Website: lowes
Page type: cart
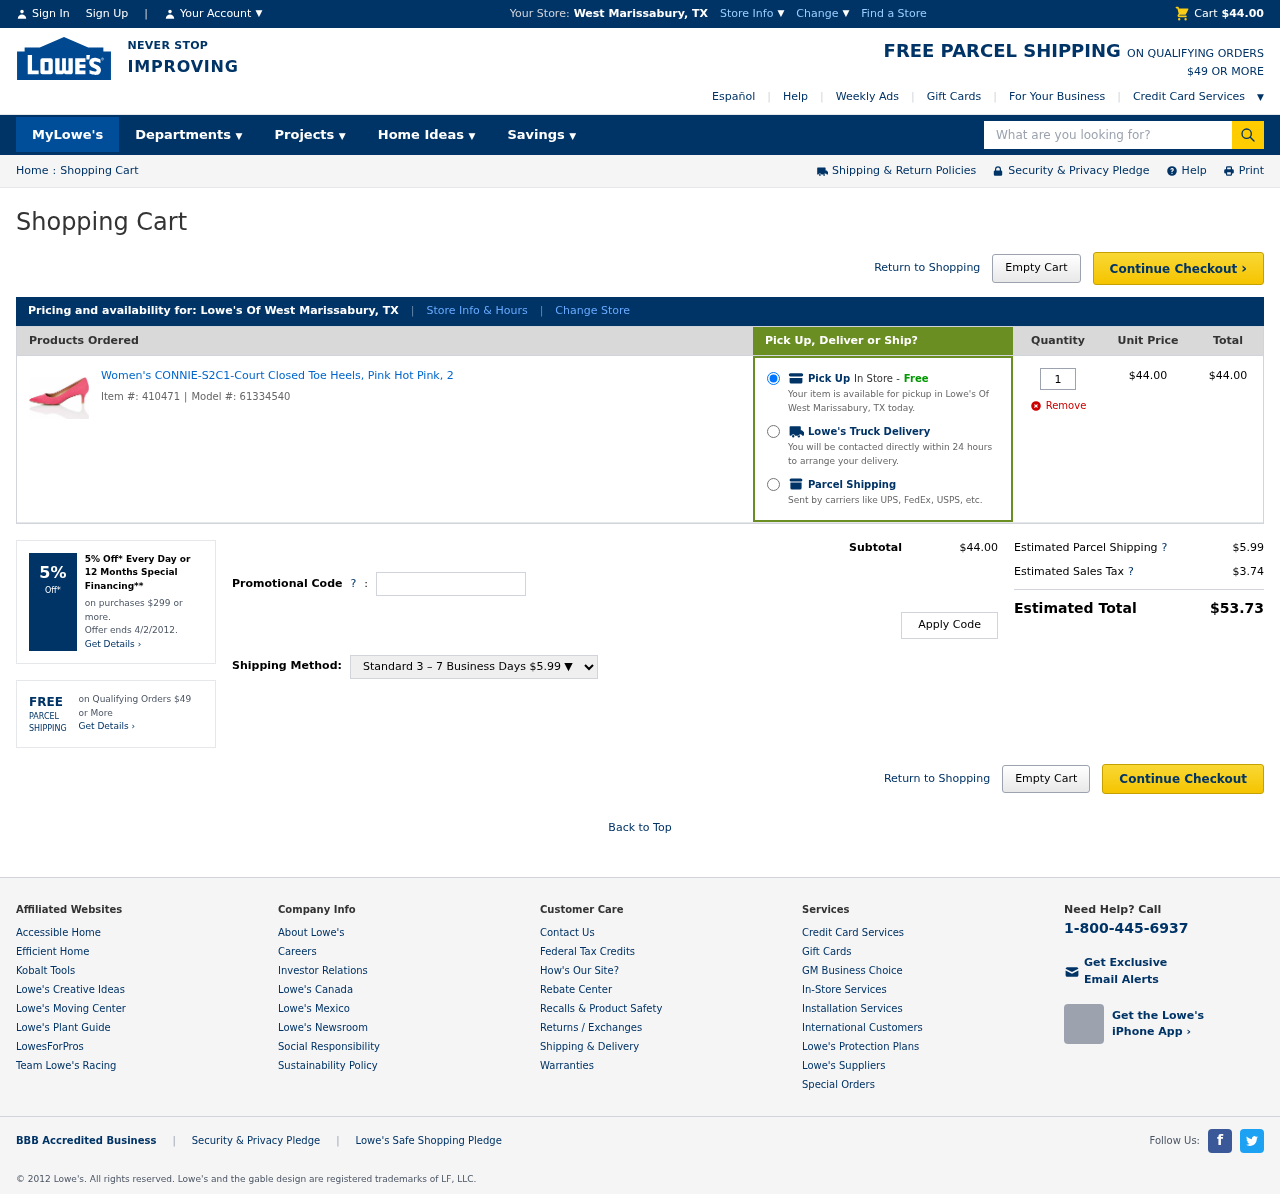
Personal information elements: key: PII_CITY_STATE
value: West Marissabury, TX
Product elements: key: PRODUCT1_NAME
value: Women's CONNIE-S2C1-Court Closed Toe Heels, Pink Hot Pink, 2
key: PRODUCT1_PRICE
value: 44
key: PRODUCT1_QUANTITY
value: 1
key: PRODUCT1_ITEM_NUMBER
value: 410471
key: PRODUCT1_MODEL_NUMBER
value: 61334540
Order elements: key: ORDER_SUBTOTAL
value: $44.00
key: ORDER_ITEM_TOTAL
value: $44.00
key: ORDER_SHIPPING
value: $5.99
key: ORDER_TAX
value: $3.74
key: ORDER_TOTAL
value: $53.73
Search elements: key: HEADER_SEARCH
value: What are you looking for?